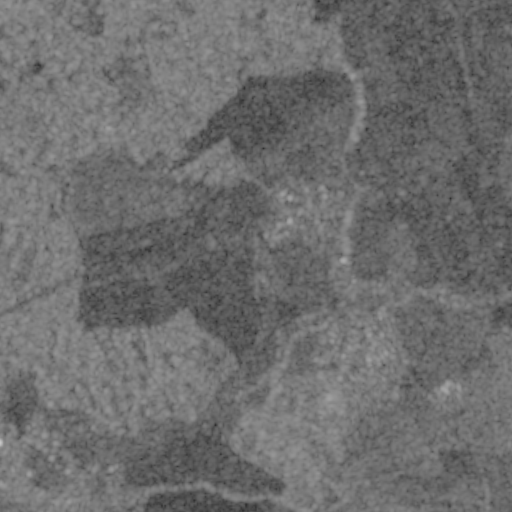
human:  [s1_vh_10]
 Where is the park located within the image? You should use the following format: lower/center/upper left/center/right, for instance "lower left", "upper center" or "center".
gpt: The park is located in the lower right of the image.
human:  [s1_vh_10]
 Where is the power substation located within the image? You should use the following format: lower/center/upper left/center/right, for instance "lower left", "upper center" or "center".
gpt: The power substation is located in the center of the image.
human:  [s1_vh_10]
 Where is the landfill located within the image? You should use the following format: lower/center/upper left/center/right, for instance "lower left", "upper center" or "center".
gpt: There is no landfill in the image.

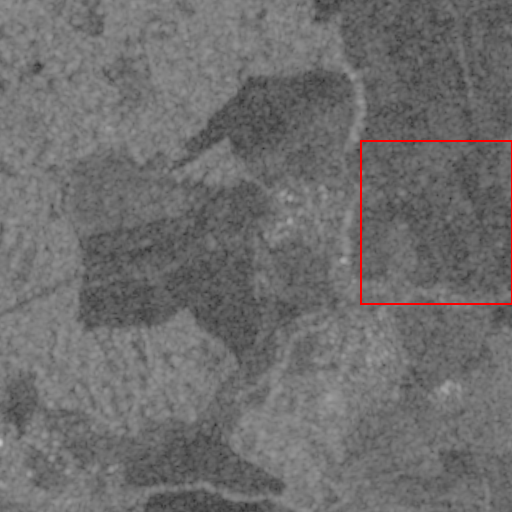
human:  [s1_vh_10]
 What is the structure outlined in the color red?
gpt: The structure outlined in red is a crop field.
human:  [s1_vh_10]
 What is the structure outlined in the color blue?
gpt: There is no blue outline.